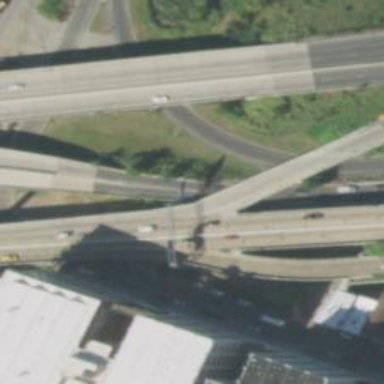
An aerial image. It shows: Urban freeway/expressway bridge connecting to motorway link.